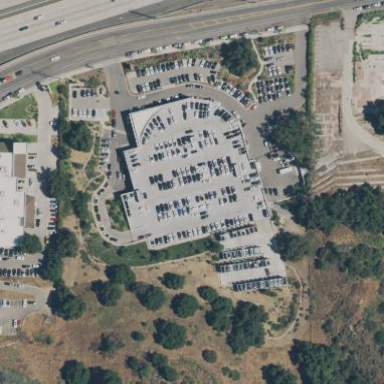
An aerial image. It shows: Commercial building used for cars.